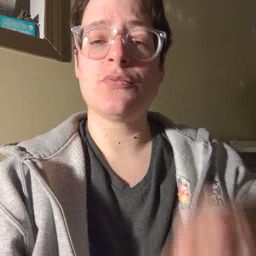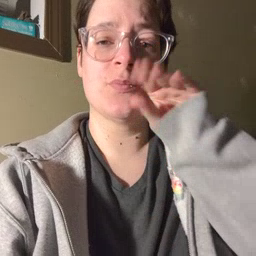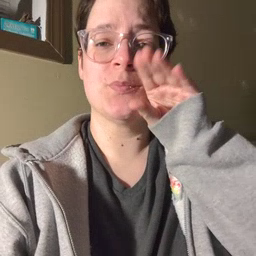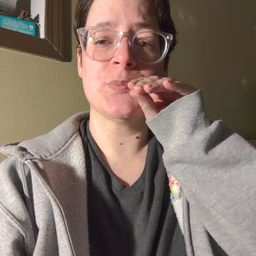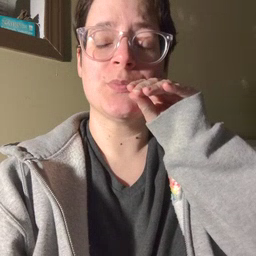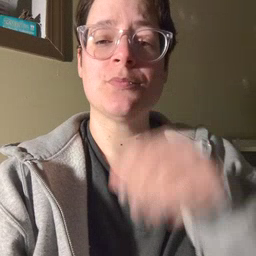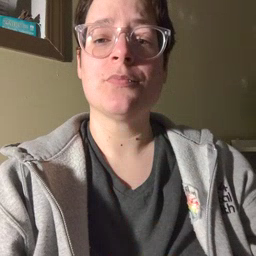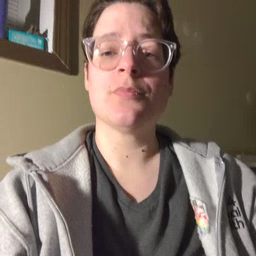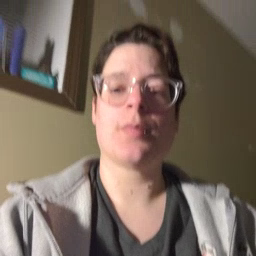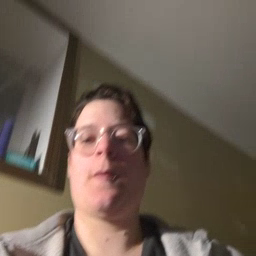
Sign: goose